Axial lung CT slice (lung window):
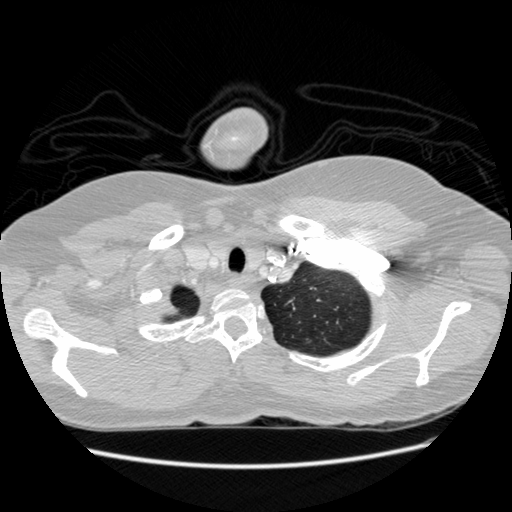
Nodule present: no